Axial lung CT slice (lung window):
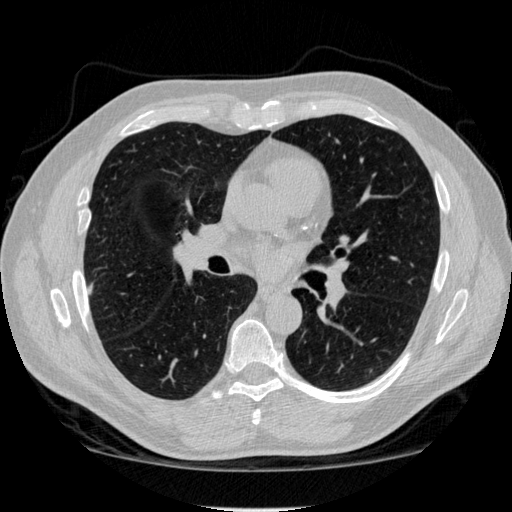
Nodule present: no